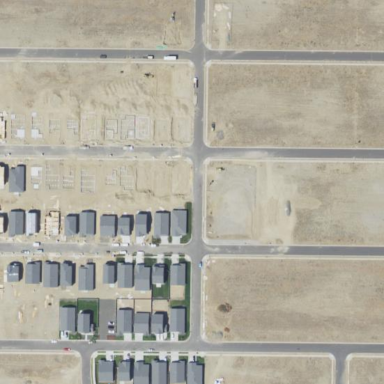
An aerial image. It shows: This residential area consists of single-family homes.